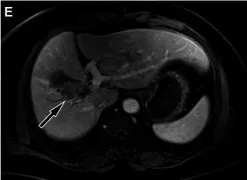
Portal phase (, arrow).
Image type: radiology (mri)